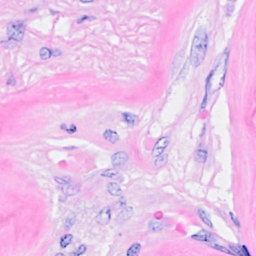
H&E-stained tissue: Breast